Interaction volume radius: 5 \u00c5
Interaction volume height: 35 \u00c5
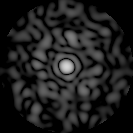
Disorder parameter: 0.8666